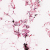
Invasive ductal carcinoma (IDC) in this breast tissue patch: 0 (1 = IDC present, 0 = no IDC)